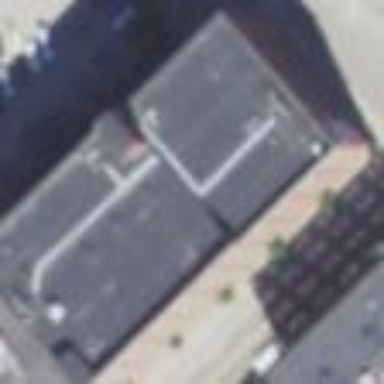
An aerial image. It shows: Building housing storage rental shop.